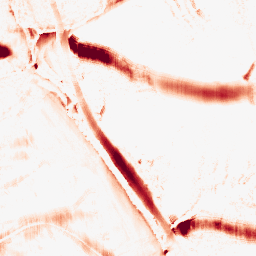
Category: morphological
Decomposition family: morphological_ellipse
Decomposition parameters: operation: opening
width: 30
height: 10
Upsampling method: quartic
Upsampling parameters: scale: 8
Upsampling scale: 8